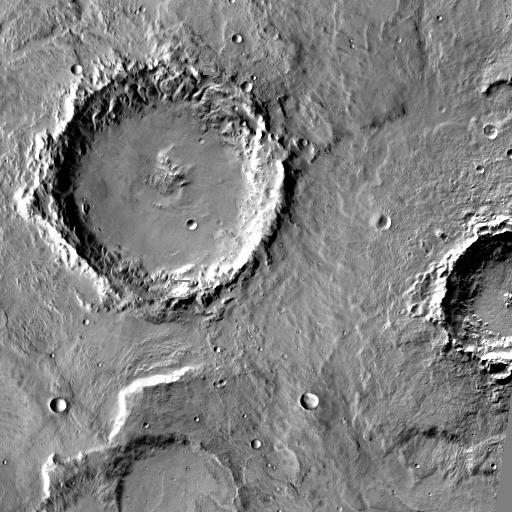
Crater classes present: Background, Other, Layered, Buried